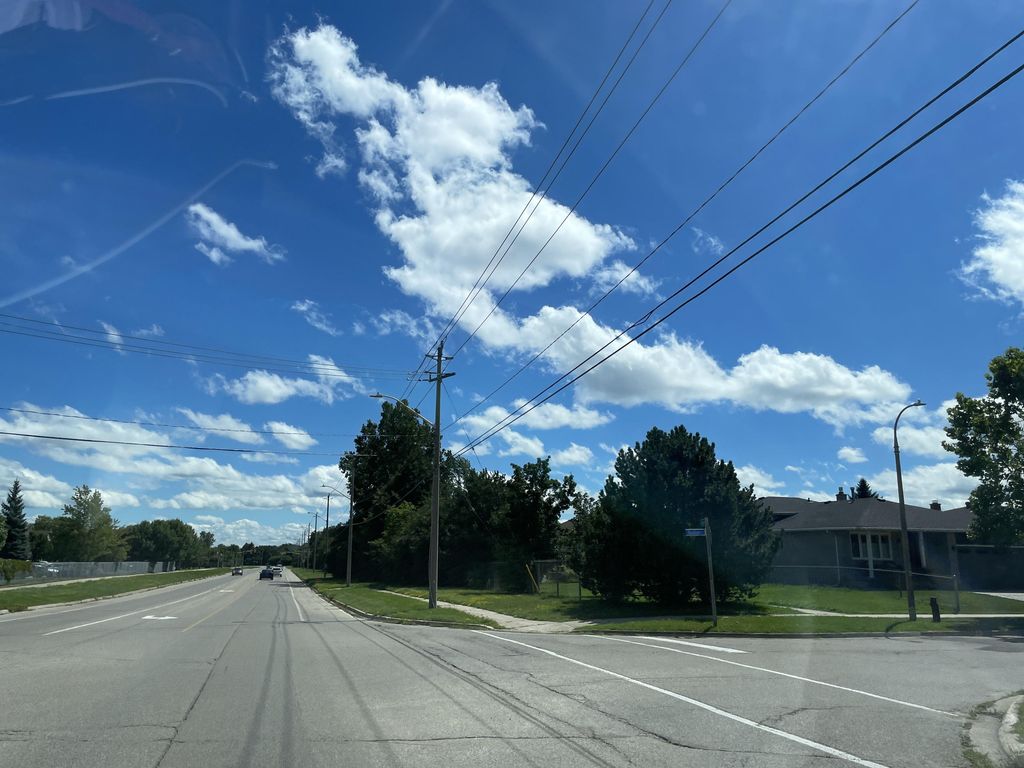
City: kitchener-waterloo